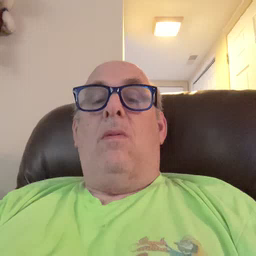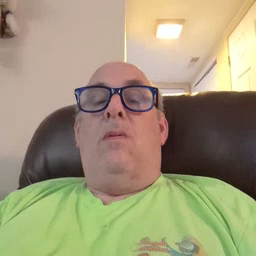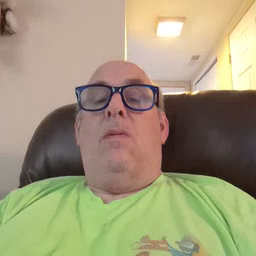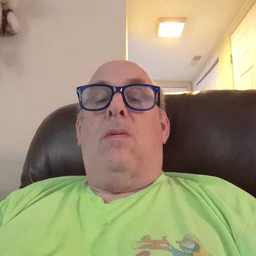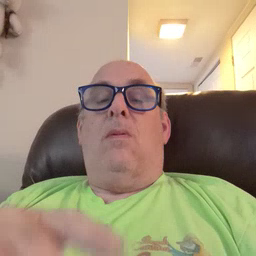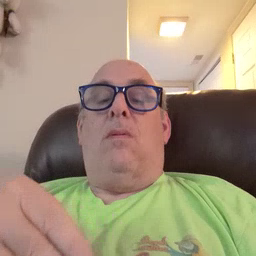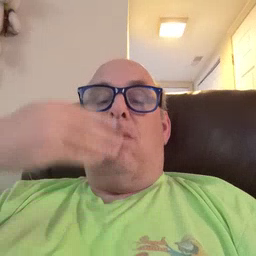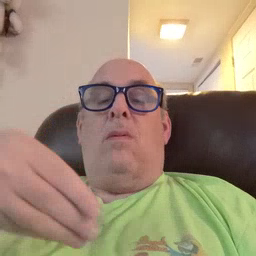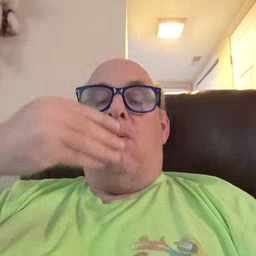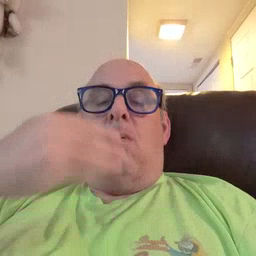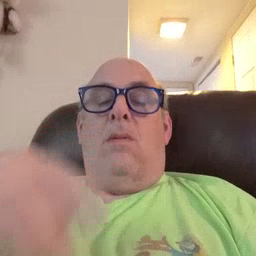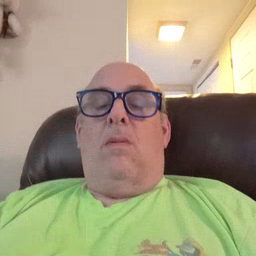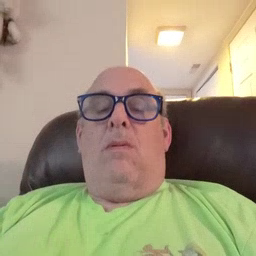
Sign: cereal